Question: I want to create a dynamically extending layout that may grow reflecting to user's input. First, I've created an activity layout that allows scrolling in both directions (this is not my invention, I've used the idea explained in <URL>:
'''
<?xml version="1.0" encoding="utf-8"?>
<FrameLayout xmlns:android="http://schemas.android.com/apk/res/android"
xmlns:tools="http://schemas.android.com/tools"
android:layout_width="fill_parent"
android:layout_height="fill_parent"
android:clipChildren="false"
android:clipToPadding="false"
tools:ignore="UselessParent" >
<FrameLayout
android:layout_width="fill_parent"
android:layout_height="fill_parent"
android:clipChildren="false"
android:clipToPadding="false" >
<RelativeLayout
android:id="@+id/content"
android:layout_width="fill_parent"
android:layout_height="fill_parent"
android:clipChildren="false"
android:clipToPadding="false" >
</RelativeLayout>
</FrameLayout>
</FrameLayout>
'''
Then, I created a simple UI layout, a text view and a vertical linear layout, below. Here is my message_with_replies.xml:
'''
<?xml version="1.0" encoding="utf-8"?>
<LinearLayout xmlns:android="http://schemas.android.com/apk/res/android"
android:layout_width="fill_parent"
android:layout_height="fill_parent"
android:clipChildren="false"
android:clipToPadding="false"
android:orientation="vertical" >
<LinearLayout
android:id="@+id/header"
android:layout_width="300dp"
android:layout_height="wrap_content" >
<!-- some text views and buttons here,
I've removed them to keep things simple,
see the screenshot below -->
</LinearLayout>
<LinearLayout
android:id="@+id/replies"
android:layout_width="fill_parent"
android:layout_height="wrap_content"
android:layout_marginLeft="10dp"
android:orientation="vertical" >
</LinearLayout>
</LinearLayout>
'''
Note the 10dp margin in the layout and the attributes related to clipping.
So I can now inflate an item with the message_with_replies layout and add it to the layout of the activity, and then inflate another item and add it to the linear layout withing the first item and so on, thus creating a tree-like hierarchy. And the whole tree is displayed and scrolled both horizontally and vertically.
However, it looks like the layout is still limited somehow with the screen size. I have two problems:
1) The items beyond the right edge look fine but don't receive user input.
2) The layout beyond the bottom edge is messed up.
Here is the screenshot. From left to right: 1) Everything looks fine, 2) Oops, the button is on the edge, 3) Oops, the bottom is messed up.

Looks like I missed something simple but hidden. How do I make the layout work beyond the screen edges?
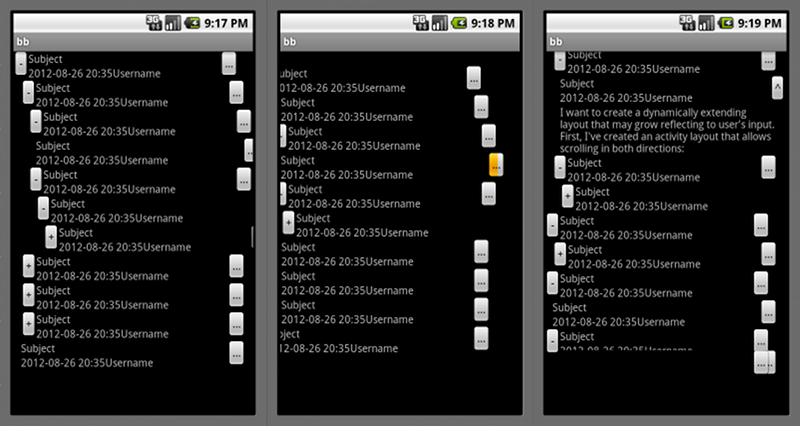
Answer: The solution is surprisingly simple.
In the activity layout, a RelativeLayout node (the one with ID) should use the custom layout class that overrides the onMeasure method.
So here is the fix for the activity layout:
'''
<com.sample.MyRelativeLayout
android:id="@+id/content"
android:layout_width="fill_parent"
android:layout_height="fill_parent"
android:clipChildren="false"
android:clipToPadding="false" >
</com.sample.MyRelativeLayout>
'''
and here is the class implementation:
'''
public class MyRelativeLayout extends RelativeLayout {
public MyRelativeLayout(Context context, AttributeSet attrs) {
super(context, attrs);
}
@Override
protected void onMeasure(int widthMeasureSpec, int heightMeasureSpec) {
super.onMeasure(0, 0);
}
}
'''
Note that I don't have to calculate anything, passing (0, 0) works just fine.
Frankly speaking, I don't yet understand all pros and cons of this solution, but it works properly. The only issue that I have noticed so far is that the more items I expand, the slower the UI responds.
I'll appreciate any comments or suggestions.